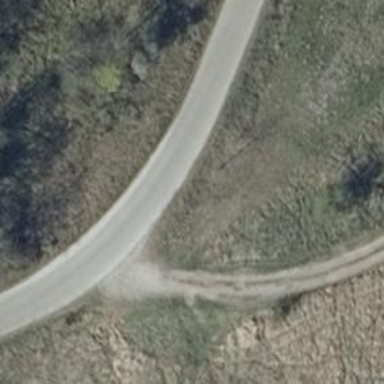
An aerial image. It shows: Unclassified road.